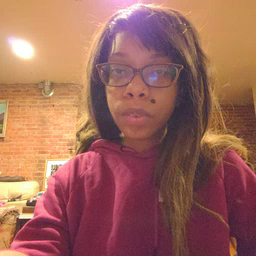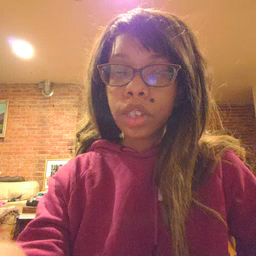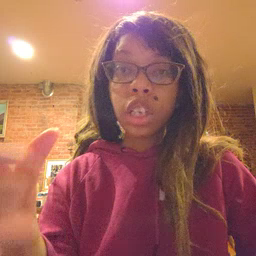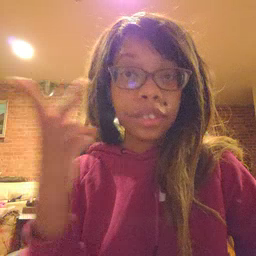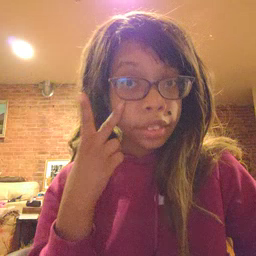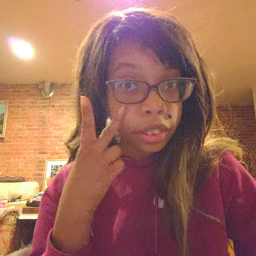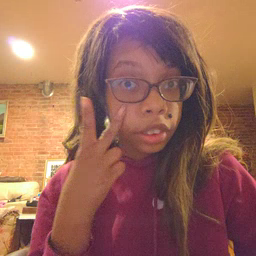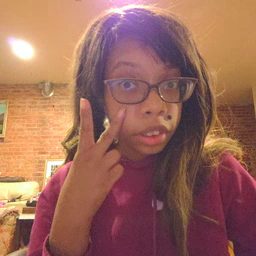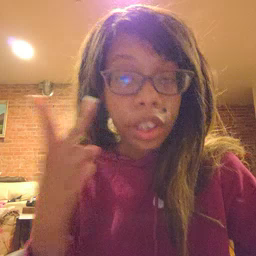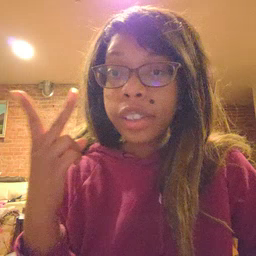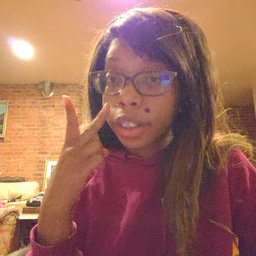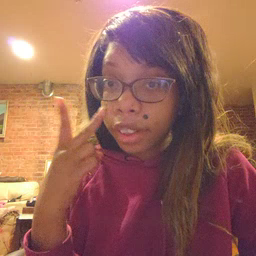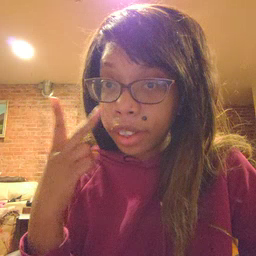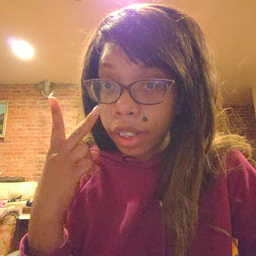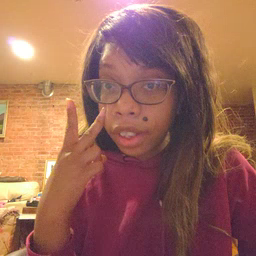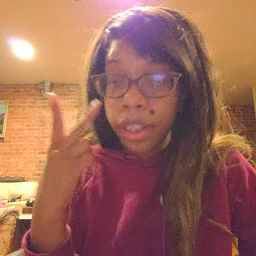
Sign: see